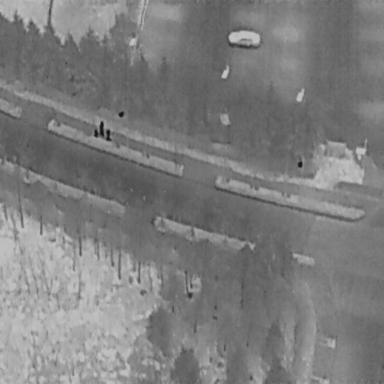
There are five objects shown in the infrared image, including two Cars, and three People.